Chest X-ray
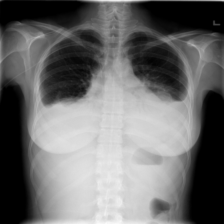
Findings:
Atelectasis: negative
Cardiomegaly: negative
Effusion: positive
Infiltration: negative
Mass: negative
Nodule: negative
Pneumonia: negative
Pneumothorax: negative
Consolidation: negative
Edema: negative
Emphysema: negative
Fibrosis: negative
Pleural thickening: negative
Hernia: negative